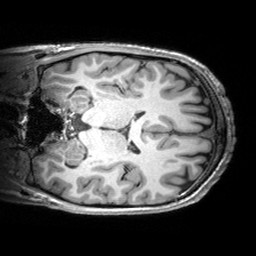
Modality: T1w
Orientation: coronal
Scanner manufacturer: siemens
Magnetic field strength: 3 T
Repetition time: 2.53 s
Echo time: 0.00299 s